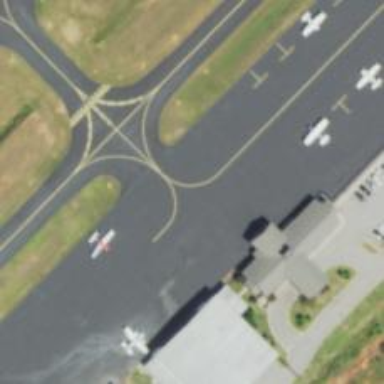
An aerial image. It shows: View of taxiway at the airport.